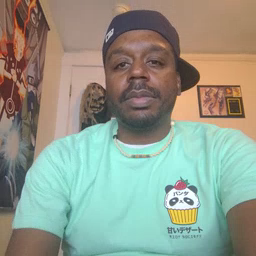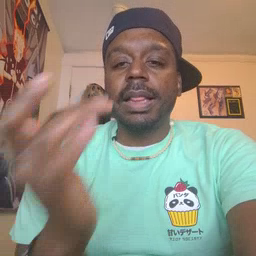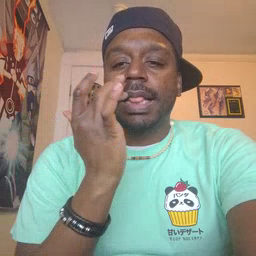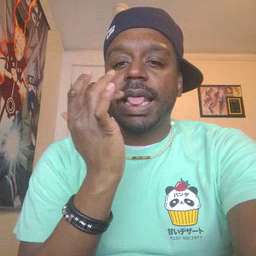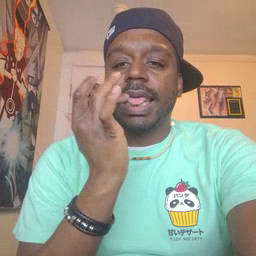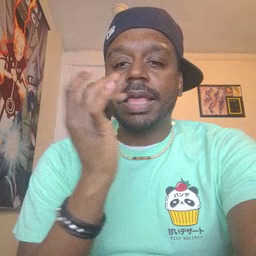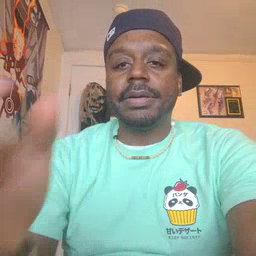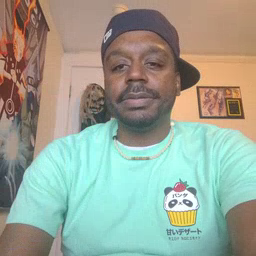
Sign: taste